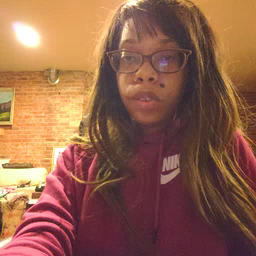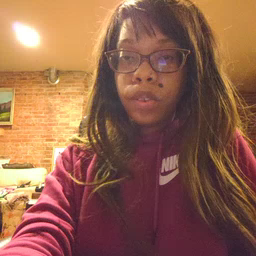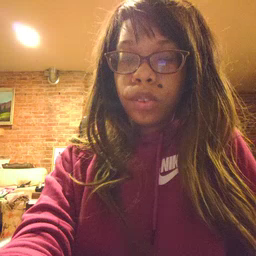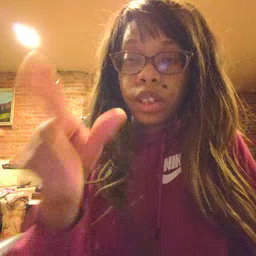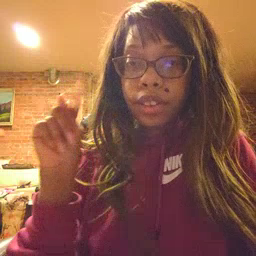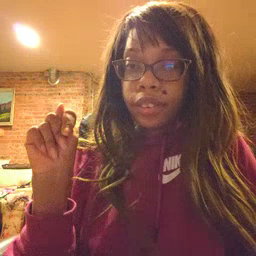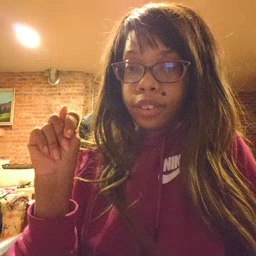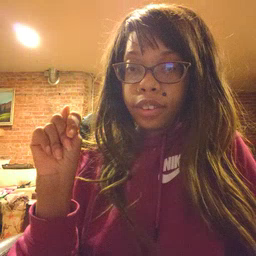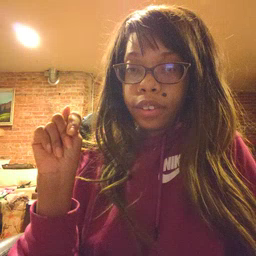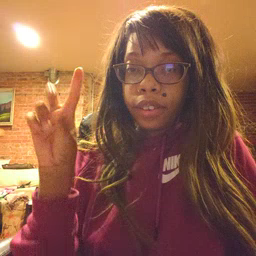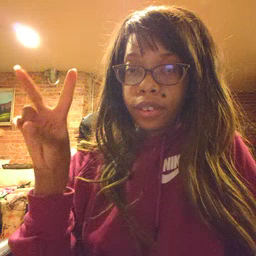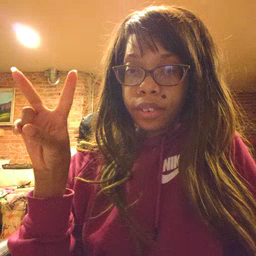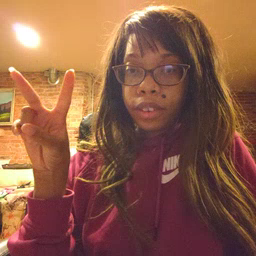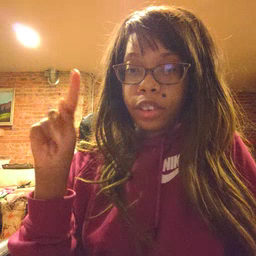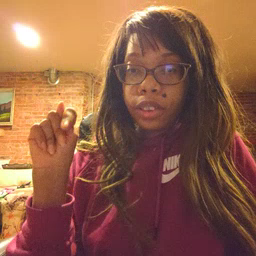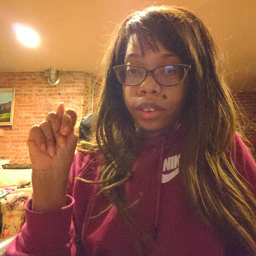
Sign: TV